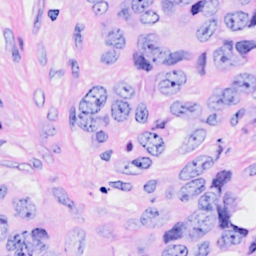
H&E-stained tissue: Breast